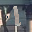
Label: 1